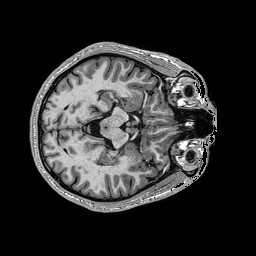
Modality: T1w
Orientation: coronal
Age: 36
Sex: male